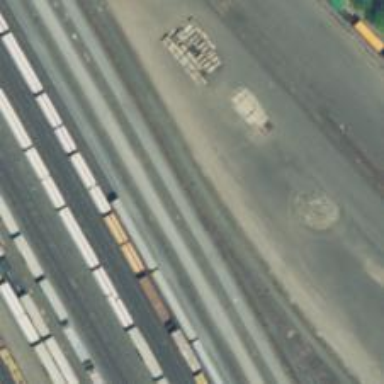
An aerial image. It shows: Railway yard in service.